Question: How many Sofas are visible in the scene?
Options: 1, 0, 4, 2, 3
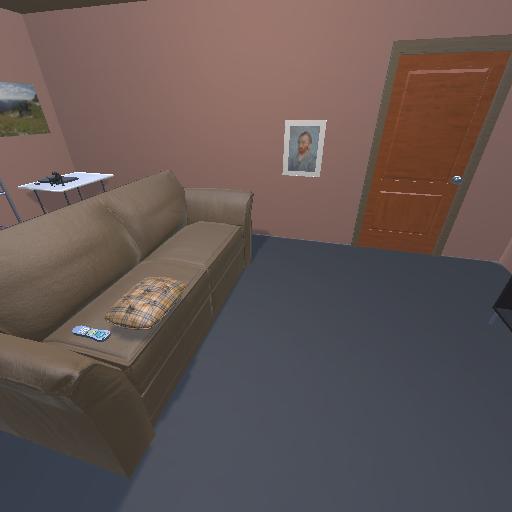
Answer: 1